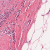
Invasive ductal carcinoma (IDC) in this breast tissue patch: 1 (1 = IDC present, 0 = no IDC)